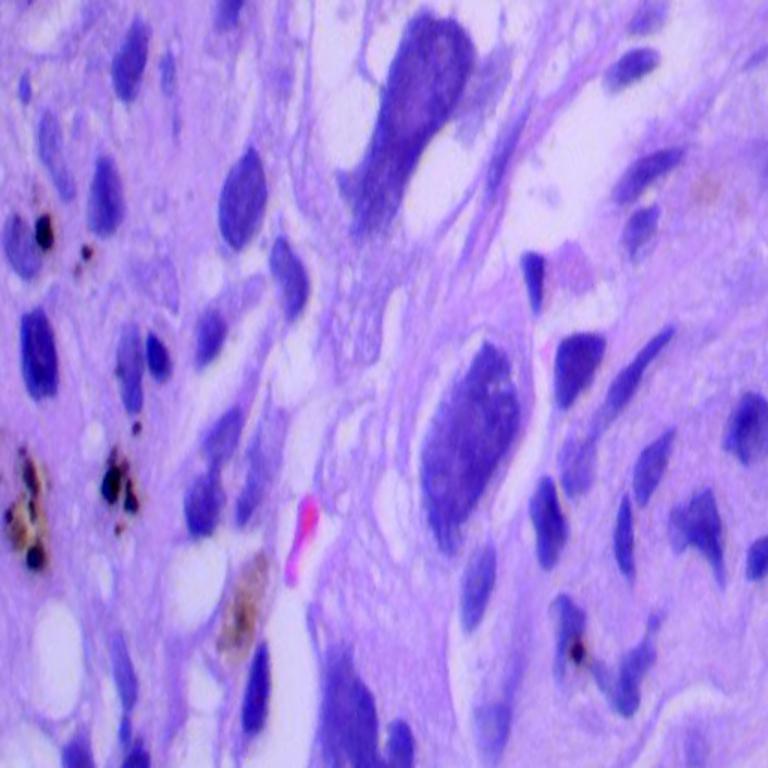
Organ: lung
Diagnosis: adenocarcinomas